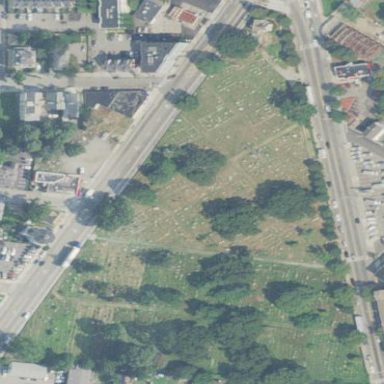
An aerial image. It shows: Cemetery.